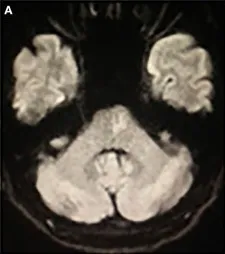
Preoperative imaging studies. (A) Diffusion-weighted image on MRI showed a small high-intensity lesion on left paramedian pons.
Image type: radiology (mri)